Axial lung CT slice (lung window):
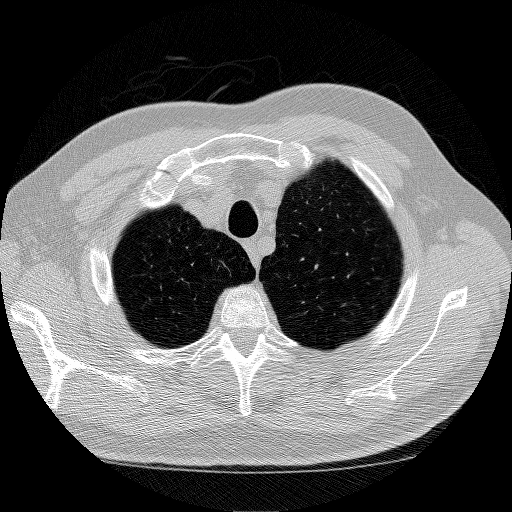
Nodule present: no